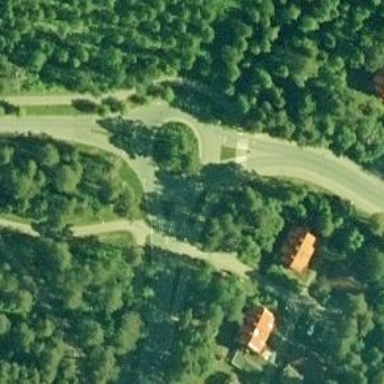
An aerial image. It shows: Cycleway.